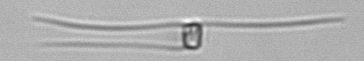
Label: Chaetoceros_similis